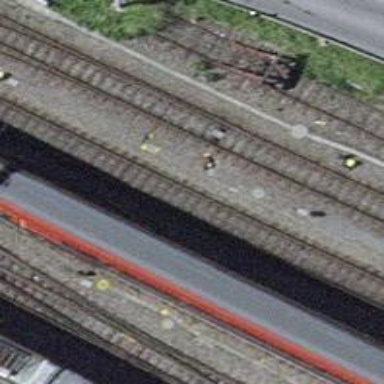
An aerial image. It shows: Railway with electrified contact lines.